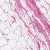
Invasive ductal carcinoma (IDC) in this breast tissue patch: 0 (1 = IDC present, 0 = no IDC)